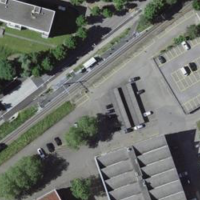
EUNIS habitat code: 54
Species observed at this site:
Chenopodium album